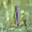
Label: 1